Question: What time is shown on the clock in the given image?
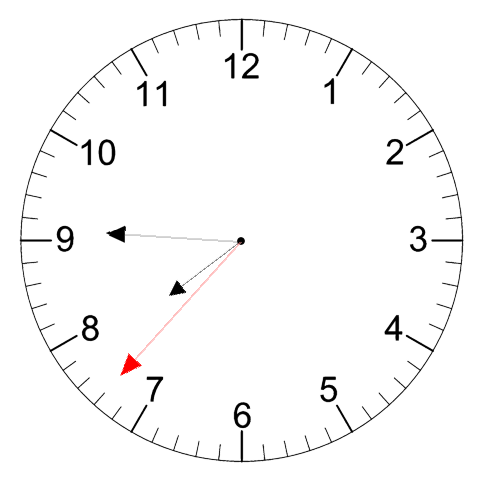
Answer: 07:45:37